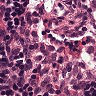
Metastatic tissue present: no